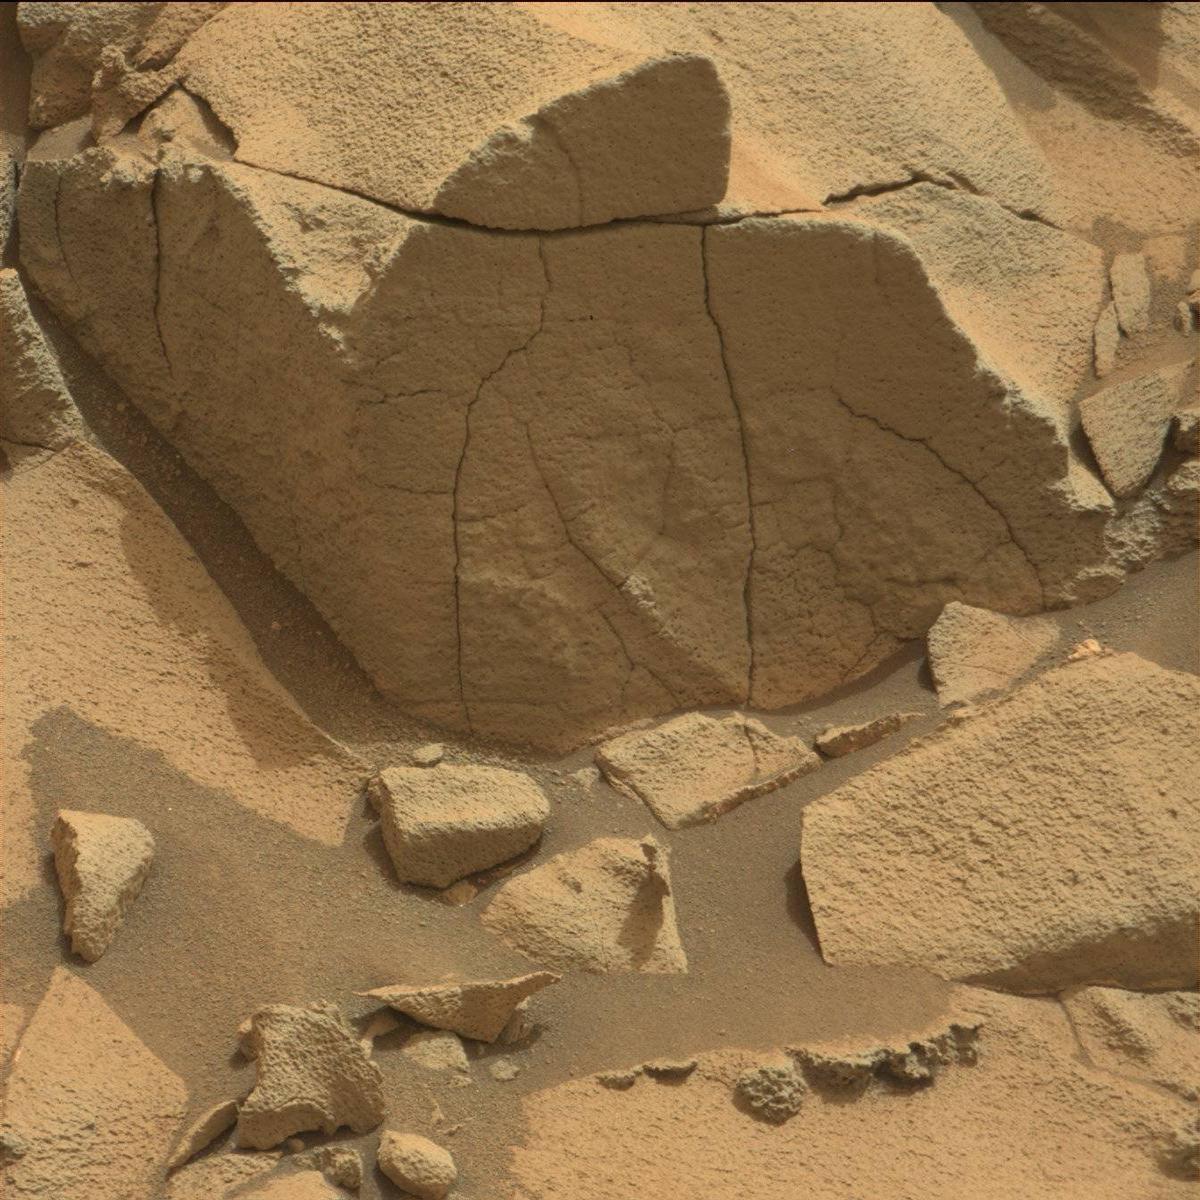
Terrain classes present: Bedrock, Rock, Sand / Soil